Question: How to show menu items in grid view for action bar.by default it displayed in listvew type but how to display in gridview.for file attachment option i want to show action menu items in grid view like wats app.can anyone tell how to show that custom view on action menu item click in android

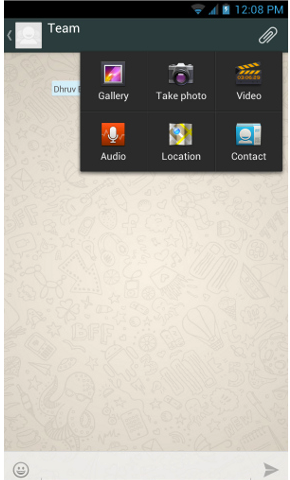
Answer: ## Try this it working fine.
'''
<?xml version="1.0" encoding="utf-8"?>
<LinearLayout xmlns:android="http://schemas.android.com/apk/res/android"
android:layout_width="match_parent"
android:layout_height="wrap_content"
android:background="@android:color/background_light"
android:orientation="vertical" >
<LinearLayout
android:id="@+id/layout1"
android:layout_width="wrap_content"
android:layout_height="match_parent"
android:orientation="horizontal" >
<RelativeLayout
android:layout_width="wrap_content"
android:layout_height="wrap_content"
android:padding="3dp" >
<ImageView
android:id="@+id/image1"
android:layout_width="wrap_content"
android:layout_height="wrap_content"
android:contentDescription="@string/image"
android:src="@drawable/ic_launcher" />
<TextView
android:id="@+id/text1"
android:layout_width="wrap_content"
android:layout_height="wrap_content"
android:layout_below="@+id/image1"
android:text="Menu1" />
</RelativeLayout>
<RelativeLayout
android:layout_width="wrap_content"
android:layout_height="wrap_content"
android:padding="3dp" >
<ImageView
android:id="@+id/image2"
android:layout_width="wrap_content"
android:layout_height="wrap_content"
android:contentDescription="@string/image"
android:src="@drawable/ic_launcher" />
<TextView
android:id="@+id/text2"
android:layout_width="wrap_content"
android:layout_height="wrap_content"
android:layout_below="@+id/image2"
android:text="Menu2" />
</RelativeLayout>
<RelativeLayout
android:layout_width="wrap_content"
android:layout_height="wrap_content"
android:padding="3dp" >
<ImageView
android:id="@+id/image3"
android:layout_width="wrap_content"
android:layout_height="wrap_content"
android:contentDescription="@string/image"
android:src="@drawable/ic_launcher" />
<TextView
android:id="@+id/text3"
android:layout_width="wrap_content"
android:layout_height="wrap_content"
android:layout_below="@+id/image3"
android:text="Menu3" />
</RelativeLayout>
</LinearLayout>
<LinearLayout
android:id="@+id/layout2"
android:layout_width="wrap_content"
android:layout_height="match_parent"
android:orientation="horizontal" >
<RelativeLayout
android:layout_width="wrap_content"
android:layout_height="wrap_content"
android:padding="3dp" >
<ImageView
android:id="@+id/image4"
android:layout_width="wrap_content"
android:layout_height="wrap_content"
android:contentDescription="@string/image"
android:src="@drawable/ic_launcher" />
<TextView
android:id="@+id/text4"
android:layout_width="wrap_content"
android:layout_height="wrap_content"
android:layout_below="@+id/image4"
android:text="Menu4" />
</RelativeLayout>
<RelativeLayout
android:layout_width="wrap_content"
android:layout_height="wrap_content"
android:padding="3dp" >
<ImageView
android:id="@+id/image5"
android:layout_width="wrap_content"
android:layout_height="wrap_content"
android:contentDescription="@string/image"
android:src="@drawable/ic_launcher" />
<TextView
android:id="@+id/text5"
android:layout_width="wrap_content"
android:layout_height="wrap_content"
android:layout_below="@+id/image5"
android:text="Menu5" />
</RelativeLayout>
<RelativeLayout
android:layout_width="wrap_content"
android:layout_height="wrap_content"
android:padding="3dp" >
<ImageView
android:id="@+id/image6"
android:layout_width="wrap_content"
android:layout_height="wrap_content"
android:contentDescription="@string/image"
android:src="@drawable/ic_launcher" />
<TextView
android:id="@+id/text6"
android:layout_width="wrap_content"
android:layout_height="wrap_content"
android:layout_below="@+id/image6"
android:text="Menu6" />
</RelativeLayout>
</LinearLayout>
'''
create layout like this or create custom grid view.
'''
<menu xmlns:android="http://schemas.android.com/apk/res/android"
xmlns:app="http://schemas.android.com/apk/res-auto"
xmlns:tools="http://schemas.android.com/tools"
tools:context="com.example.customactionbar.MainActivity" >
<item
android:id="@+id/menus"
android:icon="@drawable/ic_launcher"
android:orderInCategory="100"
android:title="@string/menu"
app:showAsAction="always"/>
</menu>
'''
'''
<?xml version="1.0" encoding="utf-8"?>
<set xmlns:android="http://schemas.android.com/apk/res/android">
<scale
android:fromXScale="0.3" android:toXScale="1.0"
android:fromYScale="0.3" android:toYScale="1.0"
android:pivotX="50%" android:pivotY="0%"
android:duration="@android:integer/config_shortAnimTime"
/>
<alpha
android:interpolator="@android:anim/decelerate_interpolator"
android:fromAlpha="0.0" android:toAlpha="1.0"
android:duration="@android:integer/config_shortAnimTime"
/>
</set>
'''
'''
<?xml version="1.0" encoding="utf-8"?>
<set xmlns:android="http://schemas.android.com/apk/res/android">
<scale
android:fromXScale="1.0" android:toXScale="0.3"
android:fromYScale="1.0" android:toYScale="0.3"
android:pivotX="50%" android:pivotY="0%"
android:duration="@android:integer/config_shortAnimTime"
/>
<alpha
android:interpolator="@android:anim/accelerate_interpolator"
android:fromAlpha="1.0" android:toAlpha="0.0"
android:duration="@android:integer/config_shortAnimTime"
/>
</set>
'''
'''
<style name="Animations" />
<style name="Animations.GrowFromTop">
<item name="@android:windowEnterAnimation">@anim/grow_from_top</item>
<item name="@android:windowExitAnimation">@anim/shrink_from_bottom</item>
</style>
'''
'''
import android.content.Context;
import android.graphics.Rect;
import android.graphics.drawable.BitmapDrawable;
import android.view.Gravity;
import android.view.MotionEvent;
import android.view.View;
import android.view.View.OnTouchListener;
import android.view.ViewGroup.LayoutParams;
import android.view.WindowManager;
import android.widget.PopupWindow;
public class PopupHelper {
public static PopupWindow newBasicPopupWindow(Context context) {
final PopupWindow window = new PopupWindow(context);
// when a touch even happens outside of the window
// make the window go away
window.setTouchInterceptor(new OnTouchListener() {
@Override
public boolean onTouch(View v, MotionEvent event) {
if (event.getAction() == MotionEvent.ACTION_OUTSIDE) {
window.dismiss();
return true;
}
return false;
}
});
window.setWidth(WindowManager.LayoutParams.WRAP_CONTENT);
window.setHeight(WindowManager.LayoutParams.WRAP_CONTENT);
window.setTouchable(true);
window.setFocusable(true);
window.setOutsideTouchable(true);
window.setBackgroundDrawable(new BitmapDrawable());
return window;
}
/**
* Displays like a QuickAction from the anchor view.
*
* @param xOffset
* offset in the X direction
* @param yOffset
* offset in the Y direction
*/
public static void showLikeQuickAction(PopupWindow window, View root,
View anchor, WindowManager windowManager, int xOffset, int yOffset) {
window.setAnimationStyle(R.style.Animations_GrowFromTop);
int[] location = new int[2];
anchor.getLocationOnScreen(location);
Rect anchorRect = new Rect(location[0], location[1], location[0]
+ anchor.getWidth(), location[1] + anchor.getHeight());
root.measure(LayoutParams.WRAP_CONTENT, LayoutParams.WRAP_CONTENT);
int rootWidth = root.getMeasuredWidth();
int rootHeight = root.getMeasuredHeight();
int screenWidth = windowManager.getDefaultDisplay().getWidth();
int screenHeight = windowManager.getDefaultDisplay().getHeight();
int xPos = ((screenWidth - rootWidth) / 2) + xOffset;
int yPos = anchorRect.top - rootHeight + yOffset;
window.showAtLocation(anchor, Gravity.NO_GRAVITY, xPos, yPos);
}
}
'''
'''
@Override
public boolean onOptionsItemSelected(MenuItem item) {
int id = item.getItemId();
if (id == R.id.menus) {
final View menuItemView = findViewById(R.id.menus);
showPopup(menuItemView);
return true;
}
return super.onOptionsItemSelected(item);
}
private void showPopup(View view) {
PopupWindow showPopup = PopupHelper
.newBasicPopupWindow(getApplicationContext());
LayoutInflater inflater = (LayoutInflater)getSystemService(Context.LAYOUT_INFLATER_SERVICE);
View popupView = inflater.inflate(R.layout.custom_layout, null);
showPopup.setContentView(popupView);
showPopup.setWidth(LayoutParams.WRAP_CONTENT);
showPopup.setHeight(LayoutParams.WRAP_CONTENT);
showPopup.setAnimationStyle(R.style.Animations_GrowFromTop);
showPopup.showAsDropDown(view);
}
'''